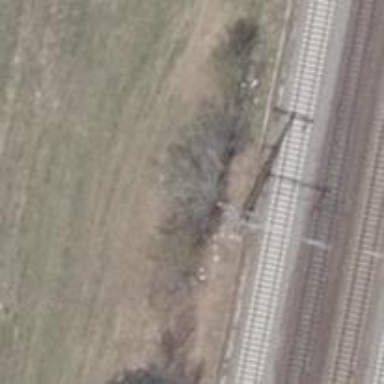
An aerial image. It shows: Power pole.